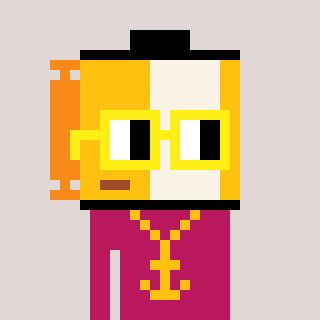
a pixel art character with square yellow glasses, a film roll-shaped head and a darkpink-colored body on a warm background